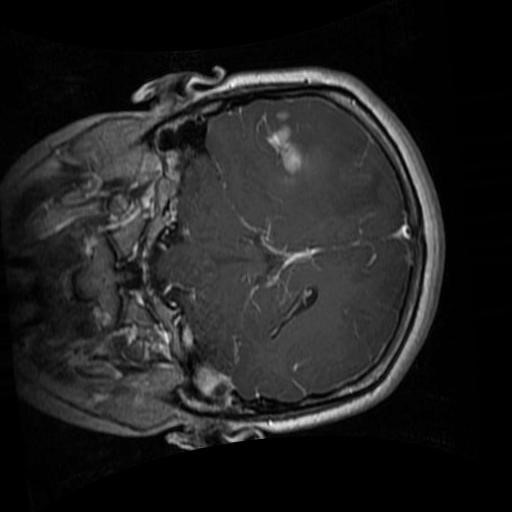
Label: brain_glioma